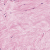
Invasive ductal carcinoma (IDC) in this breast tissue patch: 0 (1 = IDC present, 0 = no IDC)